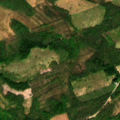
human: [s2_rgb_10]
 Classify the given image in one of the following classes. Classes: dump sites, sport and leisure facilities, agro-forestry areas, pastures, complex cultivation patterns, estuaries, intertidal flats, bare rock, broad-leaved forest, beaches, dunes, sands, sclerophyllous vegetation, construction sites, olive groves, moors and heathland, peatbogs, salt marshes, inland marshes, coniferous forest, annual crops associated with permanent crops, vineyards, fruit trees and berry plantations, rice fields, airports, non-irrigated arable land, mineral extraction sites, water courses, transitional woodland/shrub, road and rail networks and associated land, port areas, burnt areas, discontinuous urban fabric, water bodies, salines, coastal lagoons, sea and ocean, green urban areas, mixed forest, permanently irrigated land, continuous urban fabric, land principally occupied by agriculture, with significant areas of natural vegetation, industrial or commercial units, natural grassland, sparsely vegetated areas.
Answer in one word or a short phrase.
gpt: coniferous forest, mixed forest, peatbogs